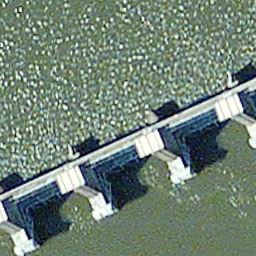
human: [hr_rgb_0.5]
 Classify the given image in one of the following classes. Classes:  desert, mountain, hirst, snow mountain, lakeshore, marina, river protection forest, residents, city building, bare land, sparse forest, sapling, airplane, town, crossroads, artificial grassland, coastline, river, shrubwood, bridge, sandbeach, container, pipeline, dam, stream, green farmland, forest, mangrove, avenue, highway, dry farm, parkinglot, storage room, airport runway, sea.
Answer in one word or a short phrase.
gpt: dam